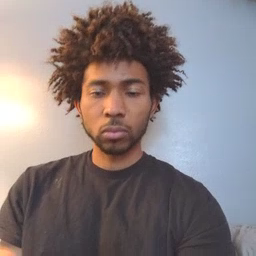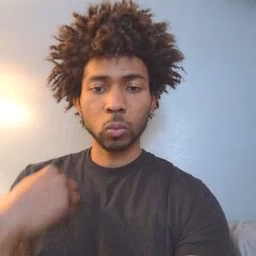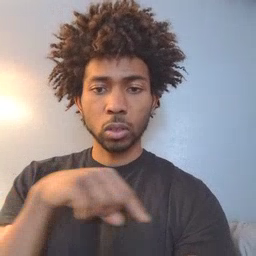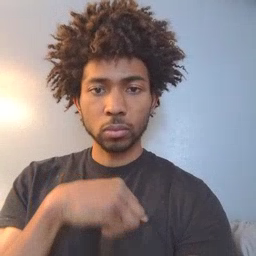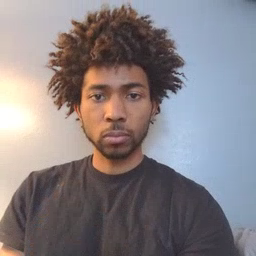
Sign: weus